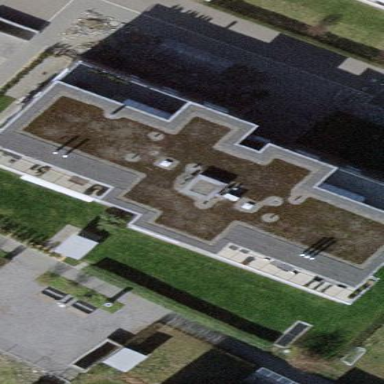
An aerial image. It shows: Building with flat roof.